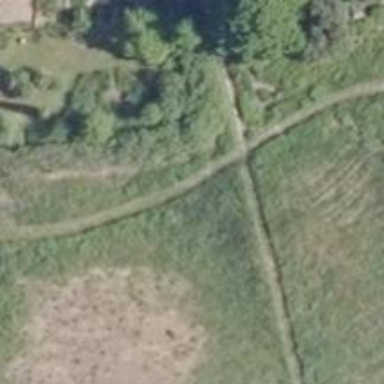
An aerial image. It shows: Path with grass surface. The tracktype is graded as grade5.